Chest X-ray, AP view. Patient: 18 years old, sex M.
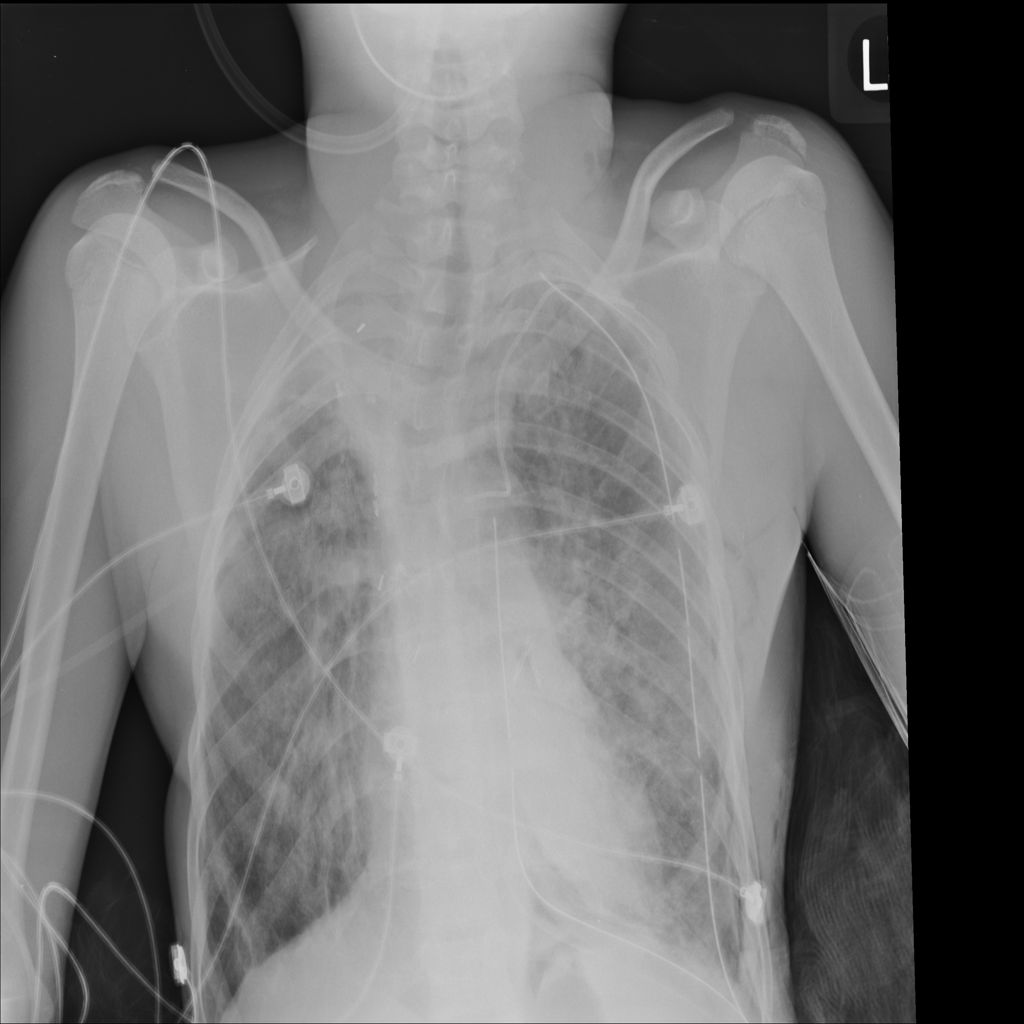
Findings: Atelectasis, Emphysema, Infiltration, Pneumonia